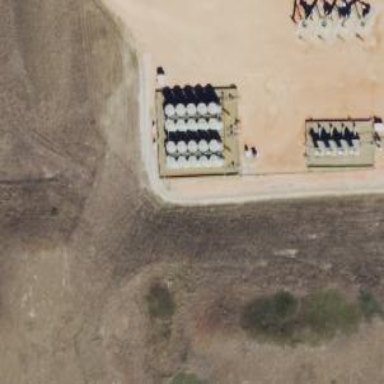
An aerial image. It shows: Storage tank with man-made structure.